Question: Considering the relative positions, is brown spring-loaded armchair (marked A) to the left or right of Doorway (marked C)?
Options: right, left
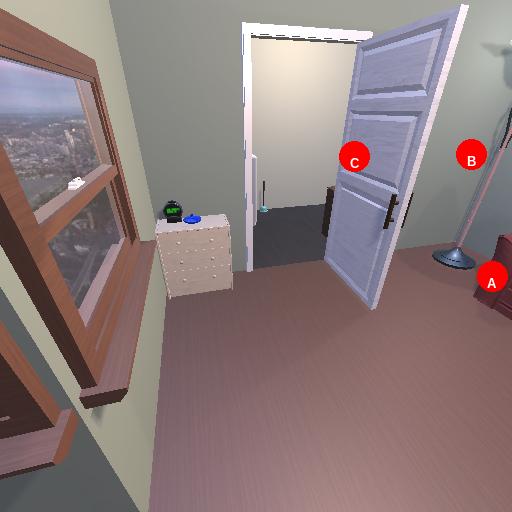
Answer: right